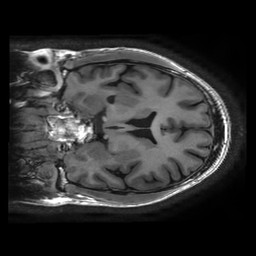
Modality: T1w
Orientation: coronal
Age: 49
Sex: male
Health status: healthy
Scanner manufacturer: ge
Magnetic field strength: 3 T
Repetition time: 0.008244 s
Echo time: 0.003108 s